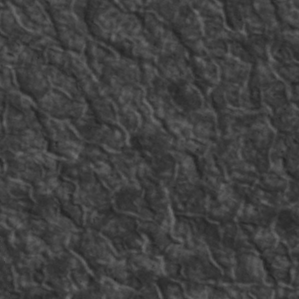
Label: non_frost